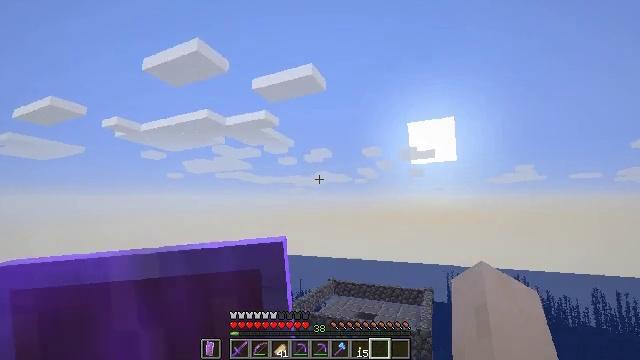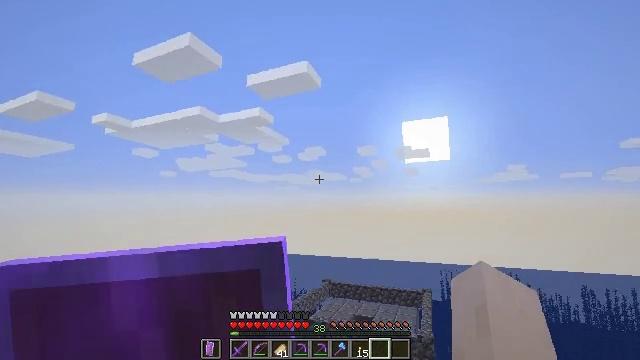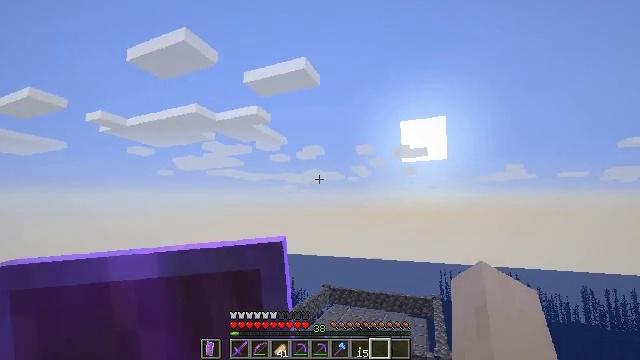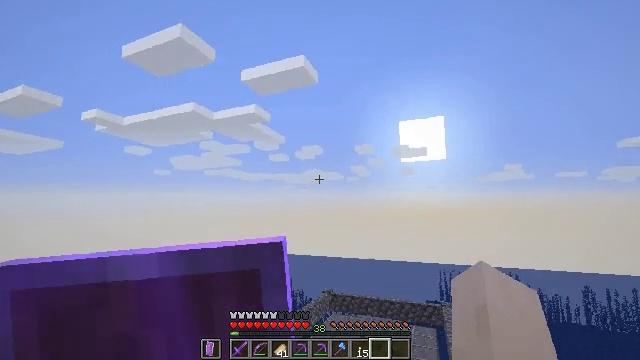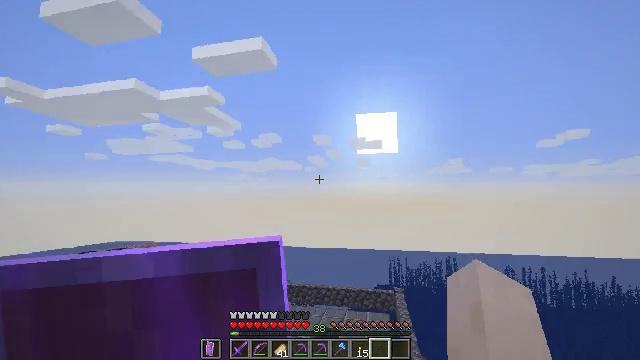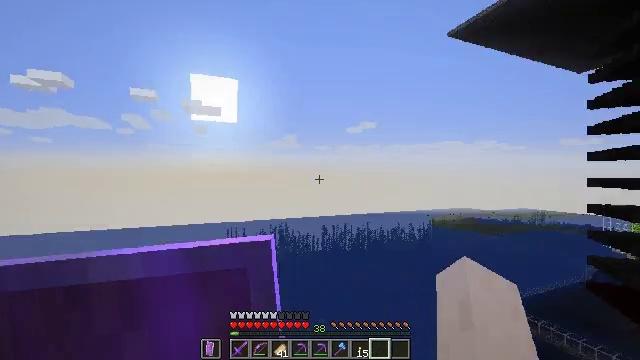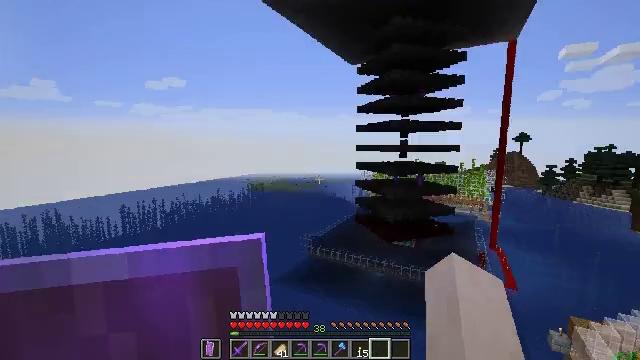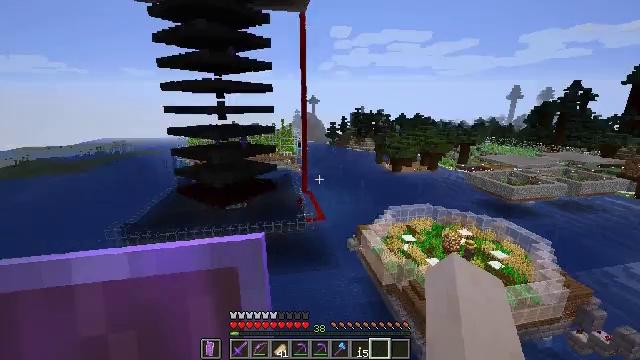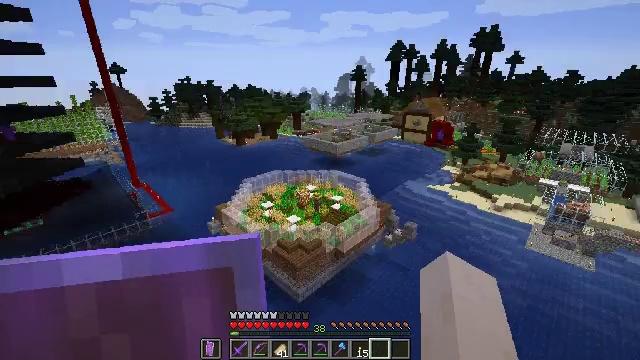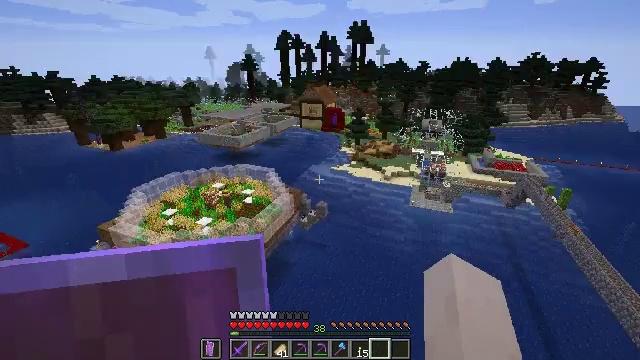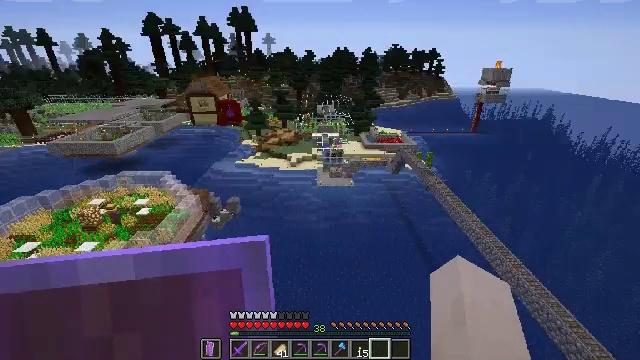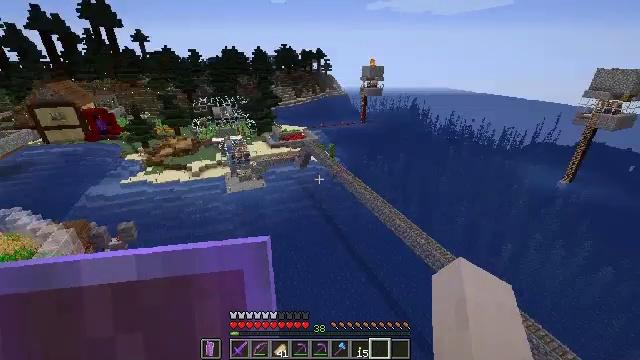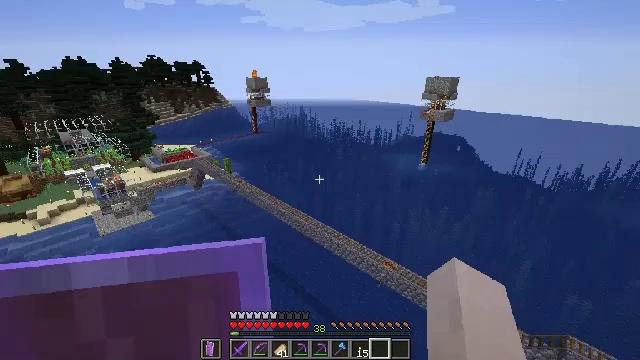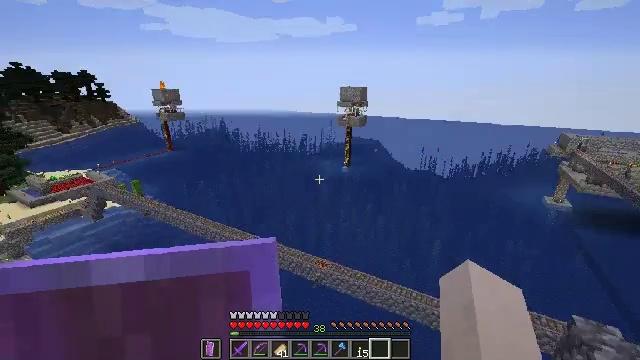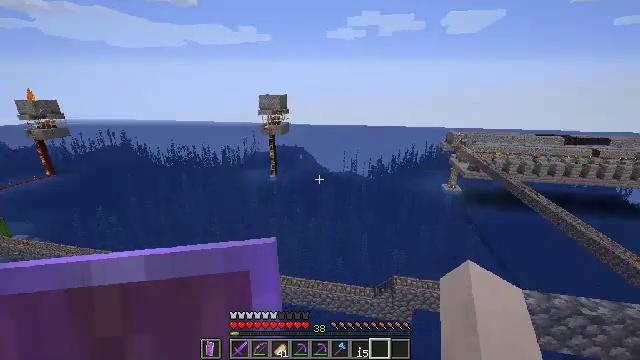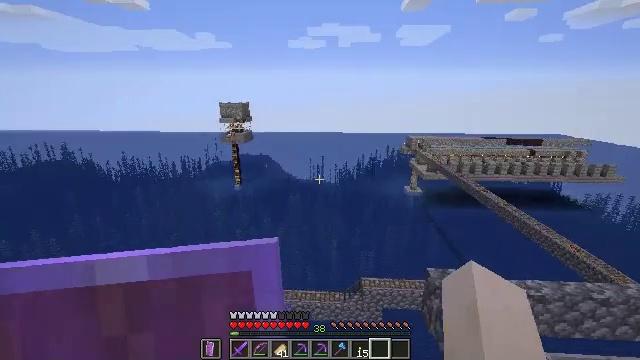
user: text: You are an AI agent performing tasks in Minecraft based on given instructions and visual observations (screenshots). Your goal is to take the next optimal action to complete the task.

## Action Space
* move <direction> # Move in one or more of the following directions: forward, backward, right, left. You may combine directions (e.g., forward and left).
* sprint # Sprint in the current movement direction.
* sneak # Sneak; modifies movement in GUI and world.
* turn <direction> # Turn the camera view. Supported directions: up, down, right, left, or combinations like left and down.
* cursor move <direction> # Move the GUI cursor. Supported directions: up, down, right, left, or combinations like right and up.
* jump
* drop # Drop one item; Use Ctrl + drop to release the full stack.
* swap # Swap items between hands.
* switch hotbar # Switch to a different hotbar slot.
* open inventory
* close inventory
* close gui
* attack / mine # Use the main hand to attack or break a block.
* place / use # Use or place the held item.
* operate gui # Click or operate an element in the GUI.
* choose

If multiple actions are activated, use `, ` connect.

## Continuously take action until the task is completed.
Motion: motion action
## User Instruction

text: Gather cobblestone wall segments.
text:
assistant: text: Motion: turn right
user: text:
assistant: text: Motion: no_op
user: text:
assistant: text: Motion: no_op
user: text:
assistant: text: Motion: turn right and down
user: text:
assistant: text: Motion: turn right and down
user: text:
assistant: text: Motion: turn right and down
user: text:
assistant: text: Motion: turn right and down
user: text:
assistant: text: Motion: turn right and down
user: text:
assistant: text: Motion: turn right and down
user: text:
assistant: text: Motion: turn right and down
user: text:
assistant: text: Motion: turn right
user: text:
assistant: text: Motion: turn right and up
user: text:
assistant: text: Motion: turn right and up
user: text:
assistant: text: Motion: turn right and up
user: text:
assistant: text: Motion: turn right and up
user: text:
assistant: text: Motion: no_op
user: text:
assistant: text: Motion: no_op
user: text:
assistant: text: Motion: no_op
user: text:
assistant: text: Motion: turn right
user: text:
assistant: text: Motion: turn right and up
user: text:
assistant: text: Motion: turn right
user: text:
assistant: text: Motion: turn right
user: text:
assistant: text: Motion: turn right and up
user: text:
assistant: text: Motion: turn right
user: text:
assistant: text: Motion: turn right
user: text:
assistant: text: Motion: turn right
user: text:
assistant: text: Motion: turn right
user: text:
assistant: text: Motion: turn right
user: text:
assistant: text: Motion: turn right
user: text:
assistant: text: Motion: turn right